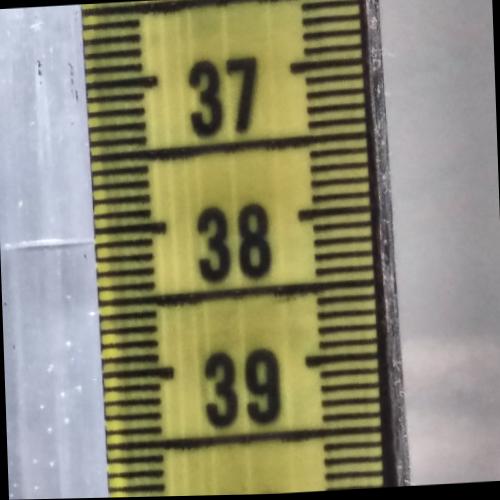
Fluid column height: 38.1 cm